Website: lowes
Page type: customer-info-address
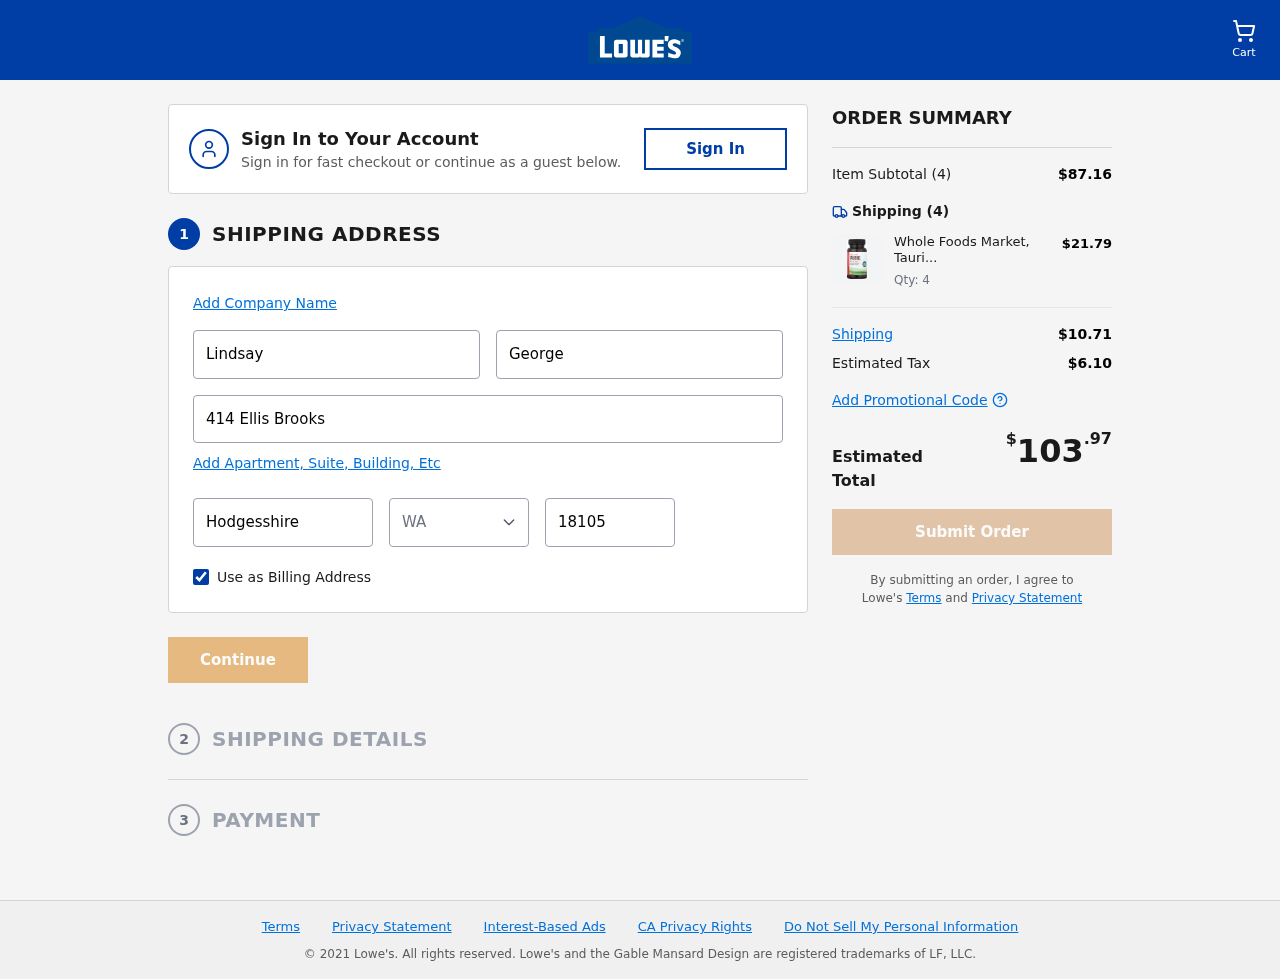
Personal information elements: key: PII_CITY
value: Hodgesshire
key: PII_FIRSTNAME
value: Lindsay
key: PII_LASTNAME
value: George
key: PII_POSTCODE
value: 18105
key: PII_STATE_ABBR
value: WA
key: PII_STREET
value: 414 Ellis Brooks
Product elements: key: PRODUCT1_NAME
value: Whole Foods Market, Taurine 500mg, 60 ct
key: PRODUCT1_PRICE
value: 21.79
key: PRODUCT1_QUANTITY
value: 4
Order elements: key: ORDER_NUM_ITEMS
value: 4
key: ORDER_SUBTOTAL
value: $87.16
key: ORDER_NUM_ITEMS2
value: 4
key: ORDER_SHIPPING_COST
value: $10.71
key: ORDER_TAX
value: $6.10
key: ORDER_TOTAL
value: $103.97